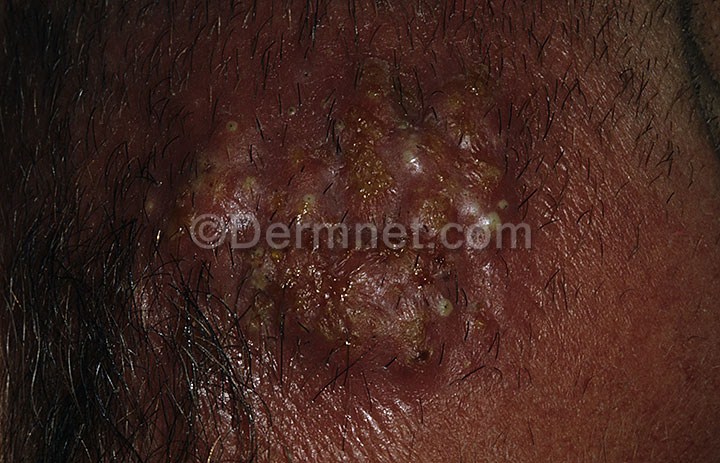
Disease: Tinea Ringworm Candidiasis and other Fungal Infections